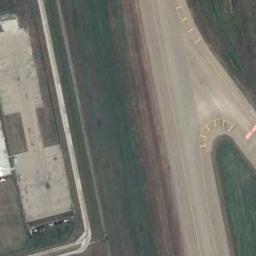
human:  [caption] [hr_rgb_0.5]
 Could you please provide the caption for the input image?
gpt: There are green lawns next to the two crossing runways, And there is a concrete floor next to the runways .

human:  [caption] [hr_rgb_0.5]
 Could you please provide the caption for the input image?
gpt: The runway is on the grass .

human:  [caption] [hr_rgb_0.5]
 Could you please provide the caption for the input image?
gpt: The runway goes through the lawn and an open area is next to the runway .

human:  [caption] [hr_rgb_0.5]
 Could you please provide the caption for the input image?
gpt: The grass is on either side of the runway .

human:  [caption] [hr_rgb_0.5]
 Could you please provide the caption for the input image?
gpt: There are some green lawns and a building beside the runway .